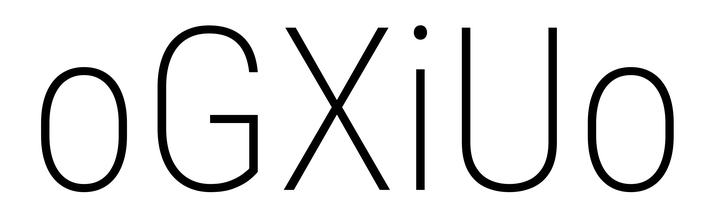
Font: Roboto_Condensed_ExtraLight